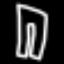
Label: pants